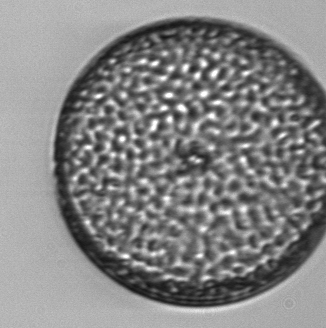
Label: Coscinodiscus